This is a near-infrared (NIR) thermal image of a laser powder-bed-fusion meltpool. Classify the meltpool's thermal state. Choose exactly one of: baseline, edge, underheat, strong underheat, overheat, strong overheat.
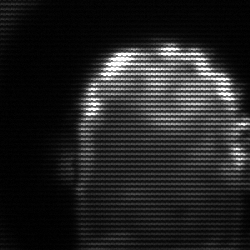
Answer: baseline